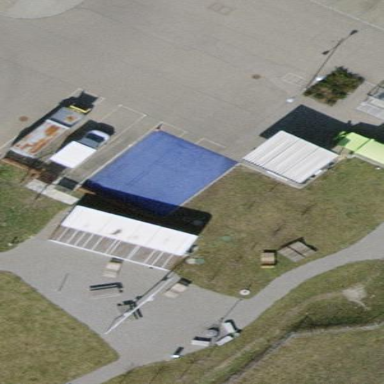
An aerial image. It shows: Recycling center.